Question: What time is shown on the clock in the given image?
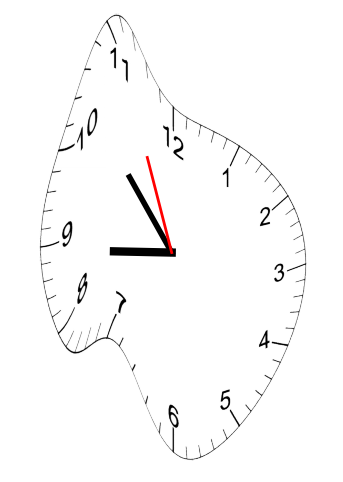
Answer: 08:52:56